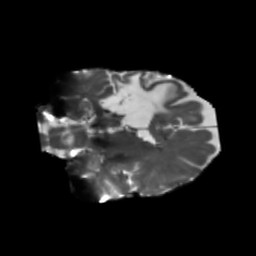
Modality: T2w
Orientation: coronal
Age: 46
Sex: female
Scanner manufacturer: siemens
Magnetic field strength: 3 T
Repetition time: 5.47 s
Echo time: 0.0854 s